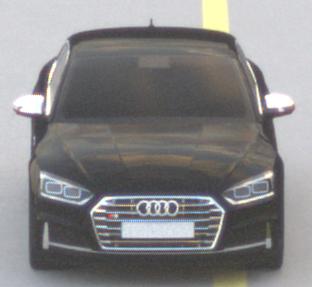
Make: Audi
Model: S5 Sportback
Detailed model: 8T Facelift
Model produced from: 2011
Model produced until: 2016
Doors: 5
Color: black
Road condition: dry road
Daytime: sunrise or sunset
Contrast: low contrast